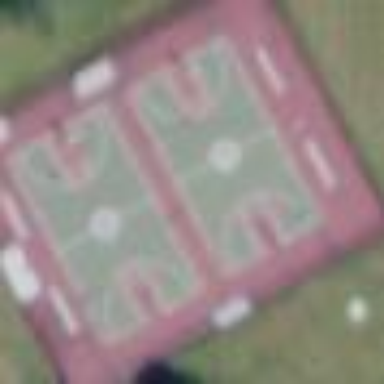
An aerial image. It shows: Basketball court in the leisure land pitch.